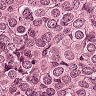
Metastatic tissue present: yes